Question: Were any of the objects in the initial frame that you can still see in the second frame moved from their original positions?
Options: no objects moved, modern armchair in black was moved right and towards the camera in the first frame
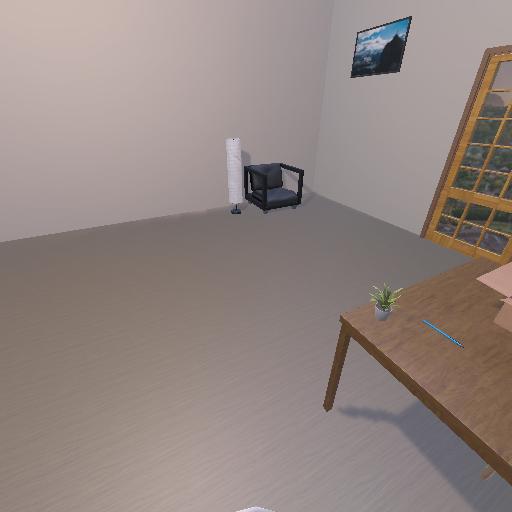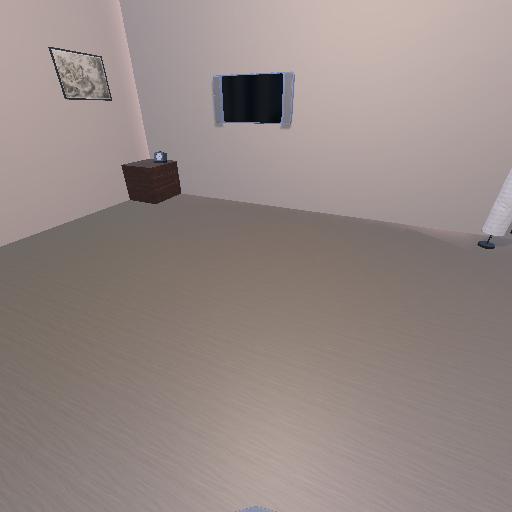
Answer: no objects moved